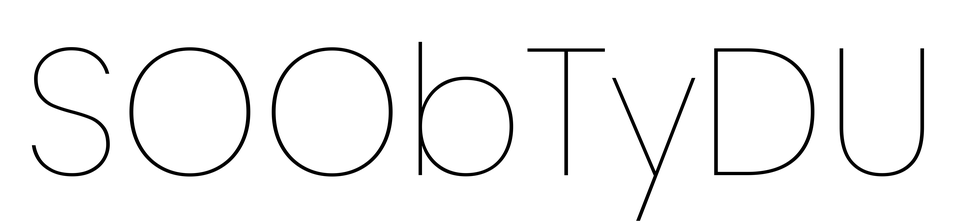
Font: Poppins-Thin